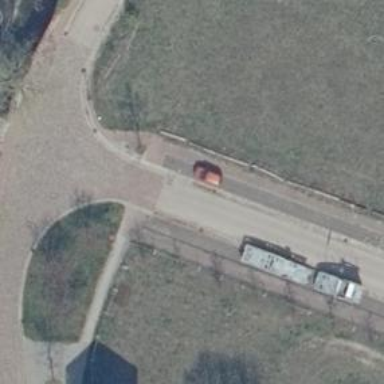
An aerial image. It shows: Residential road with sidewalks on both sides.